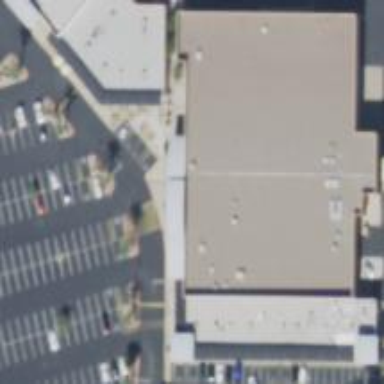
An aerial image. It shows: Retail building.